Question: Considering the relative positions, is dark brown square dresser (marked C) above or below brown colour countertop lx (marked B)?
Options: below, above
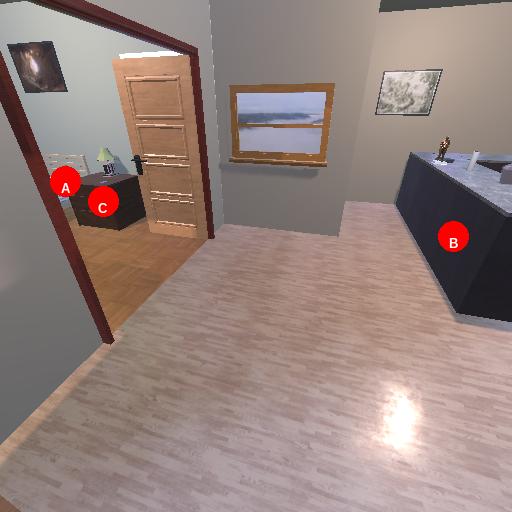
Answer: below